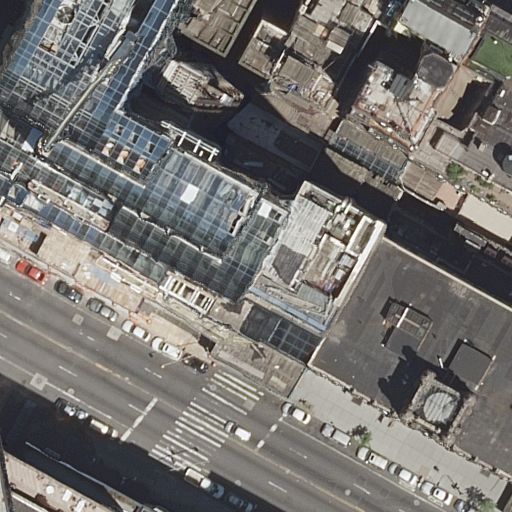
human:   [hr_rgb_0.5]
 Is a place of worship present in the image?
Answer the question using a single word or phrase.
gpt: yes

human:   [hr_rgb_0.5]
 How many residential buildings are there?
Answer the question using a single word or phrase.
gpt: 9

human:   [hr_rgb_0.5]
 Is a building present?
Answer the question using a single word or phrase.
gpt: yes

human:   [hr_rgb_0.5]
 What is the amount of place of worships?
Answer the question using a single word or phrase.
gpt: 1

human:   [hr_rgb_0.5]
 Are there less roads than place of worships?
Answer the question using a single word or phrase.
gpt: no

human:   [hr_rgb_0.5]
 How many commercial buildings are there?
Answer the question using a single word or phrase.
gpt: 0

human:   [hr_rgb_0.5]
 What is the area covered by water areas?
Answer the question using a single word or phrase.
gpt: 0m2

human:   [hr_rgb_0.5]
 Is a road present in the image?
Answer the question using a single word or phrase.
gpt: yes

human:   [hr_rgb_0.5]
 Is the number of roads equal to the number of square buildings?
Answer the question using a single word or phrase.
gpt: no

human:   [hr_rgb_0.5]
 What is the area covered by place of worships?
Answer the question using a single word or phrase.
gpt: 901m2

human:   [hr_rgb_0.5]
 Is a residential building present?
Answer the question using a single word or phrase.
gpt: yes

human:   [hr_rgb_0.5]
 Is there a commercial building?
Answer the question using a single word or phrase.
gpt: no

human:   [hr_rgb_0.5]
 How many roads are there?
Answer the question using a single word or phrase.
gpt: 3

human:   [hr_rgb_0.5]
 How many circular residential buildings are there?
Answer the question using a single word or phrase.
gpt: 0

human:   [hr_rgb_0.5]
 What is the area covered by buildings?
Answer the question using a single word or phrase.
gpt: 4282m2

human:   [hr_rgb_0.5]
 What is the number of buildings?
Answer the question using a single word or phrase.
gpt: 9

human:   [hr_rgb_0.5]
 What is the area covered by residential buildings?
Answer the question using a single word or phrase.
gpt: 4282m2

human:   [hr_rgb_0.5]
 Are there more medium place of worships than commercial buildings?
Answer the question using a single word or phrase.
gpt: no

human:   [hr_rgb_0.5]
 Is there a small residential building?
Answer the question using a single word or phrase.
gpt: yes

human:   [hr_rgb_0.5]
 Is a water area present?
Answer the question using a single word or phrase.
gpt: no

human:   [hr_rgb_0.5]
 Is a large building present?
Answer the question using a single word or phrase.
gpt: yes

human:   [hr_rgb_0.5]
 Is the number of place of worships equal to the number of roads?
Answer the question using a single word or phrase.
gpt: no

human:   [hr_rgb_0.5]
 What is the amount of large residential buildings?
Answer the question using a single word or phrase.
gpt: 3

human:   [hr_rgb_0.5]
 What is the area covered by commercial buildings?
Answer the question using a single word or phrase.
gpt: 0m2

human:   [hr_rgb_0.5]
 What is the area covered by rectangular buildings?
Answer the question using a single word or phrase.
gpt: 1032m2

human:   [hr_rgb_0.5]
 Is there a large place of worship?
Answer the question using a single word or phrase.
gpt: yes

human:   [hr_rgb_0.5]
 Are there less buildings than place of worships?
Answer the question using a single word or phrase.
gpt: no

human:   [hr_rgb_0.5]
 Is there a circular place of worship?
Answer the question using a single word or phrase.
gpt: no

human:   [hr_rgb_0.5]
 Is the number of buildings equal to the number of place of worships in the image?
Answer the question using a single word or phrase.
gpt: no

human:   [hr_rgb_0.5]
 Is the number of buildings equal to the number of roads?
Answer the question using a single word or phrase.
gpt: no

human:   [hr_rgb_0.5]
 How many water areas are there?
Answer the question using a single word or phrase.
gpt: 0

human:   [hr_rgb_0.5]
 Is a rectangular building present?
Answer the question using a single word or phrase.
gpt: yes

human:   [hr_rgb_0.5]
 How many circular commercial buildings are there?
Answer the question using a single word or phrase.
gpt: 0

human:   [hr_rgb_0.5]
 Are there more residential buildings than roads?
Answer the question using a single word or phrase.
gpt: yes

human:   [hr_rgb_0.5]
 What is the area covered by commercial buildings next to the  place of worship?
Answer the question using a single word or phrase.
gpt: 0m2

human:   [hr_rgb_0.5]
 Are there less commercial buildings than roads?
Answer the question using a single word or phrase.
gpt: yes

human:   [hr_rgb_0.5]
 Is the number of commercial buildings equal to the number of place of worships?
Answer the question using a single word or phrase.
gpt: no

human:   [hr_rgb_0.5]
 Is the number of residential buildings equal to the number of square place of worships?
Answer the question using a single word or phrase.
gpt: no

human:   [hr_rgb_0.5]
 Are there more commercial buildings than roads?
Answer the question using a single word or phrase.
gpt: no

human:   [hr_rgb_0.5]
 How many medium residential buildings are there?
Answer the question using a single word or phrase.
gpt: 4

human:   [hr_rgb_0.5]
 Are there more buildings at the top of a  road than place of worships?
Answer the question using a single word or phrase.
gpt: yes

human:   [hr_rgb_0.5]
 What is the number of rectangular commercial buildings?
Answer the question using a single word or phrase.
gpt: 0

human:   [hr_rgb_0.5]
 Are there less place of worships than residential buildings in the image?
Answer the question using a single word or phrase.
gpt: yes

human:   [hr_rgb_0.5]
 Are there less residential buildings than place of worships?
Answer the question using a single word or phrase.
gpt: no

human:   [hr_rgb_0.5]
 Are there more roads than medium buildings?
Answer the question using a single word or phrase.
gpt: no

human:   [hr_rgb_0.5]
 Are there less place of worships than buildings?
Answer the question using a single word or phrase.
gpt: yes

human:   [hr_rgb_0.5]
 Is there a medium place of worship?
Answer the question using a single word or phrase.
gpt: no

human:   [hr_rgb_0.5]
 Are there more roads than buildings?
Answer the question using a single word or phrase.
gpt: no

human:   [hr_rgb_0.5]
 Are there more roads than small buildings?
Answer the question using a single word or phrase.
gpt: yes

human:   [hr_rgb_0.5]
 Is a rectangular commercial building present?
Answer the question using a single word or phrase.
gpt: no

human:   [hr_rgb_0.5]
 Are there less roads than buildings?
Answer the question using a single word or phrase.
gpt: yes

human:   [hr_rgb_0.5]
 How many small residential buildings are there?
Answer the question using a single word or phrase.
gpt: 2

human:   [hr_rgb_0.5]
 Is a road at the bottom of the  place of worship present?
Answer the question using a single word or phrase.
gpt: yes

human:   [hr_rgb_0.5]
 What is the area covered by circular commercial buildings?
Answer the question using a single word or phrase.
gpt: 0m2

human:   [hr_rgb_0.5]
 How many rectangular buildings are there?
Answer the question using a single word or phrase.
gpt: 4

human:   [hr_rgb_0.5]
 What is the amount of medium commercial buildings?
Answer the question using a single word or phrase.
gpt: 0

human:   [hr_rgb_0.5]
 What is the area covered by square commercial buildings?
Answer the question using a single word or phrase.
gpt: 0m2

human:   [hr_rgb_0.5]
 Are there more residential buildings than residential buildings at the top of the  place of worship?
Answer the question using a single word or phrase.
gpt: yes

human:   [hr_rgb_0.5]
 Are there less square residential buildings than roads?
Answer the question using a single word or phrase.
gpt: yes

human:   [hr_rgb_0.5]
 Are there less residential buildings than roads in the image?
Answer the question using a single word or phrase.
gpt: no

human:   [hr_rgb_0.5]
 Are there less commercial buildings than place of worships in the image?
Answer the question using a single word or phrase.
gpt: yes

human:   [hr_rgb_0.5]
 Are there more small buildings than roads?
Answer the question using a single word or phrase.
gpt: no

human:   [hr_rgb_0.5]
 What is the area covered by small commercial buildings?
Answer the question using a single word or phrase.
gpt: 0m2

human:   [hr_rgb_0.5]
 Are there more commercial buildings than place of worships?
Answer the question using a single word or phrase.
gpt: no